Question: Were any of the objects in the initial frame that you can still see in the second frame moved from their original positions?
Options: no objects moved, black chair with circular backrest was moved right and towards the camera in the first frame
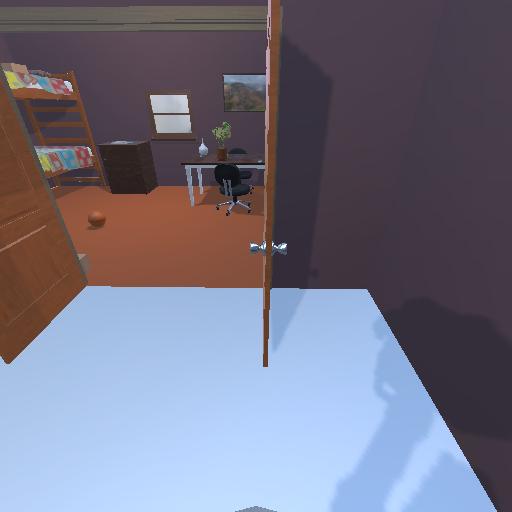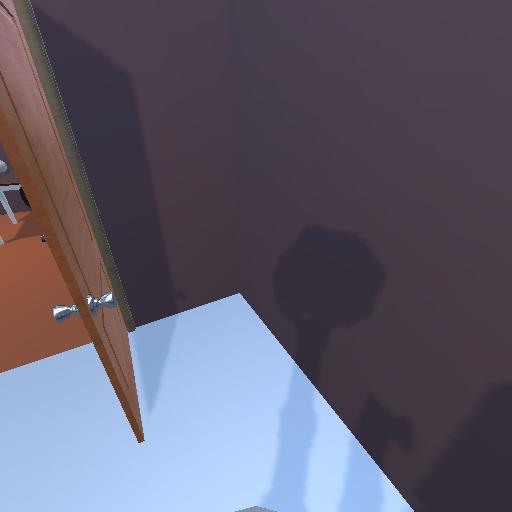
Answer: no objects moved